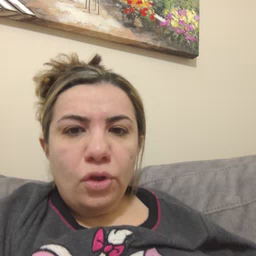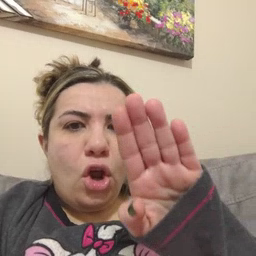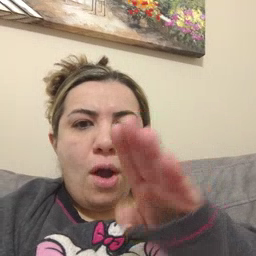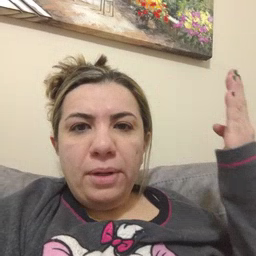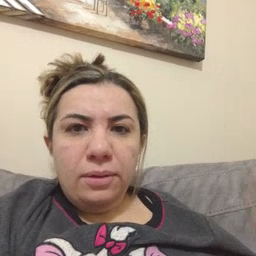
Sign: open